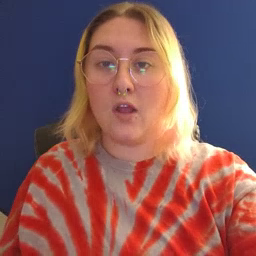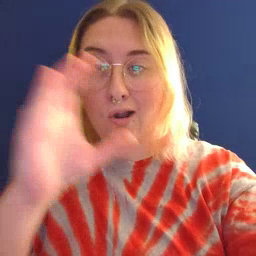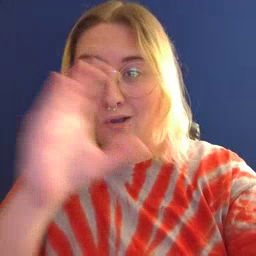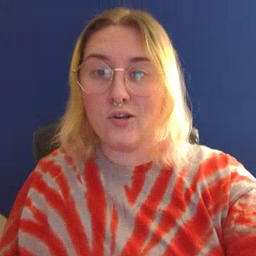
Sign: look